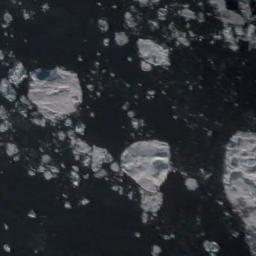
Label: sea_ice